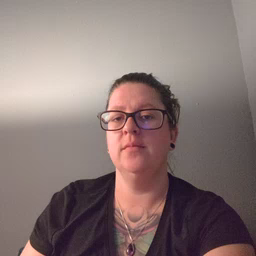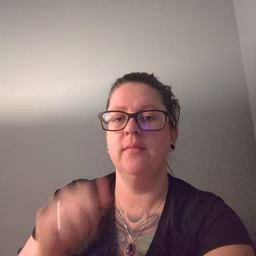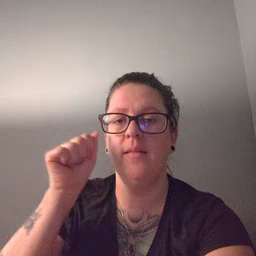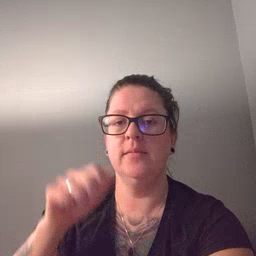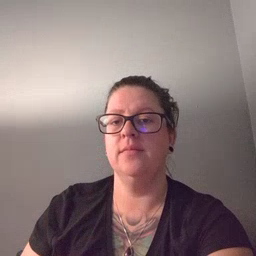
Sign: aunt